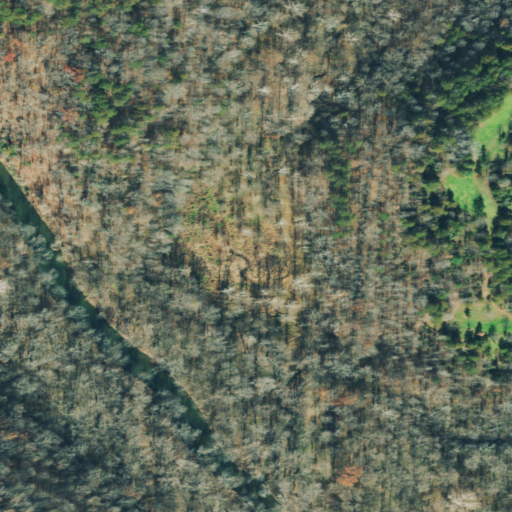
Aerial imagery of valley in Ohio named Hunt Hollow containing deciduous forest, mixed forest, and woody wetlands